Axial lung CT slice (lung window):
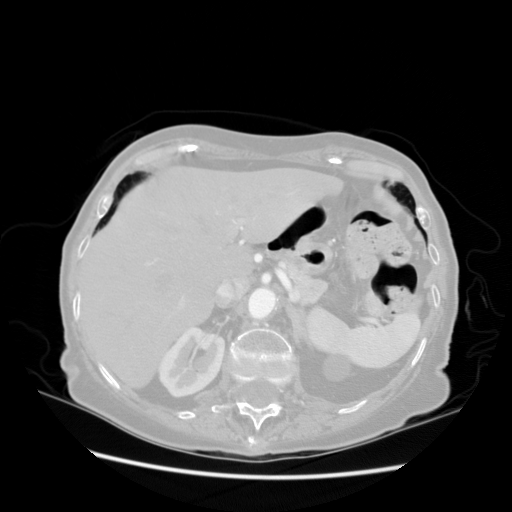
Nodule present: no